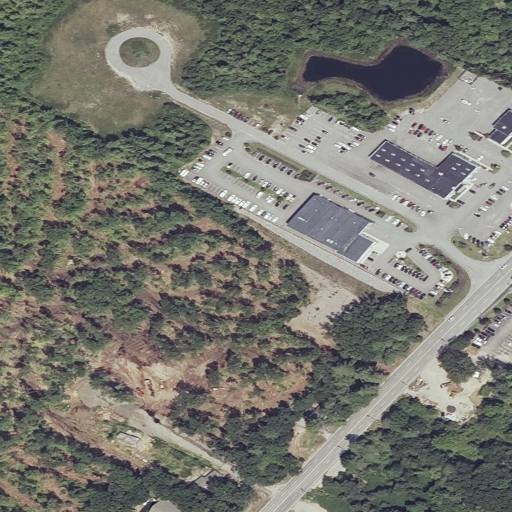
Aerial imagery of mountain in Maine named Slater Hill containing deciduous forest, high intensity development, mixed forest, low intensity development, grassland, medium intensity development, and open development